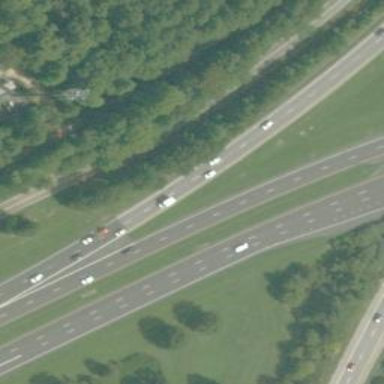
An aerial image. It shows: Expressway with asphalt surface and classified as primary highway.